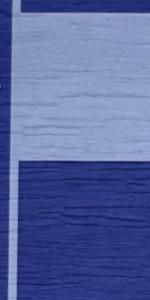
Label: Empty